Interaction volume radius: 5 \u00c5
Interaction volume height: 40 \u00c5
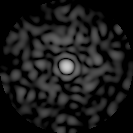
Disorder parameter: 0.82